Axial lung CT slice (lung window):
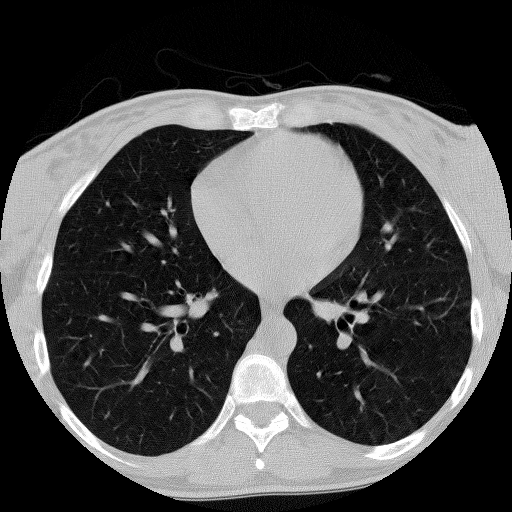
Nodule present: no